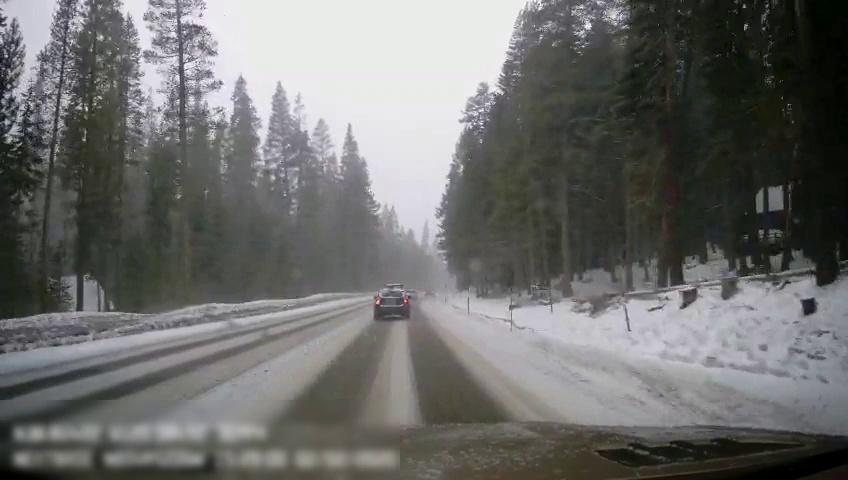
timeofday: Day
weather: Snowy
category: Drivable Space
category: Vehicles | Car
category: Vehicles | SUV